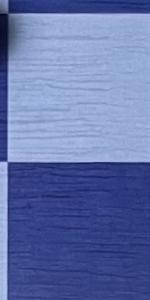
Label: Empty